Current action and preconditions to check: trajectory_clear

Your task: For each precondition in the list above, predict whether it will hold at this action.

Consider the current scene as observed from the mobile robot's camera, and analyze the predicted future states of all dynamic agents (e.g., people, animals, vehicles, or any moving entities) within the NEXT SECOND.

IMPORTANT: Only answer "very likely" if you are absolutely certain—based on strong, clear evidence—that a dynamic agent will violate the precondition in the predicted future state. Do NOT answer "very likely" for unlikely, ambiguous, or low-probability risks.

Ask yourself for each precondition: Is there a high probability, with clear and convincing evidence, that the predicted future states of any dynamic agent will interfere with the predicted future state of the currently executing action within the NEXT SECOND, causing that precondition to fail?

Assess the risk level based on these predictions. Use "likely" or "very likely" if motions create a clear risk of interference.

Use "neutral" or "improbable" if agents are nearby but their predicted paths are clearly diverging or non-conflicting.

Failure Risk Categories: "very improbable", "improbable", "neutral", "likely", "very likely"

Answer Format: Output ONLY the probability_of_failure value from these categories: "very improbable", "improbable", "neutral", "likely", "very likely"

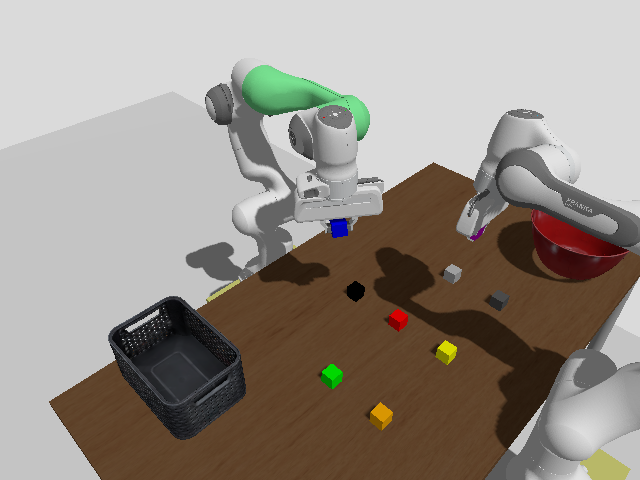

Answer: very improbable